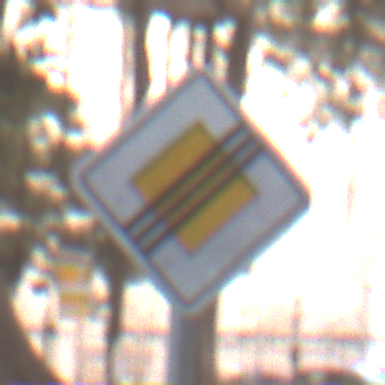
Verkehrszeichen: EndeVorfahrtsstrasse
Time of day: MorningAfternoon
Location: Outdoor (Suburban)
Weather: PartlyCloudy
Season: NotSpecified
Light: Natural